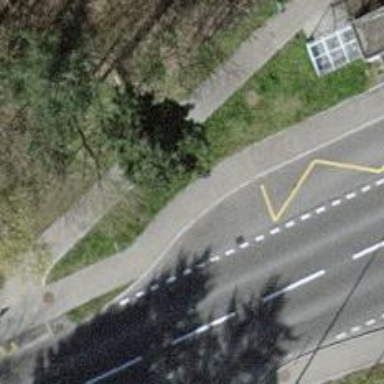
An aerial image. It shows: Ground-level sidewalk.